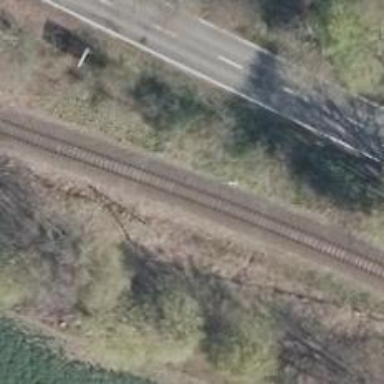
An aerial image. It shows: Railway track.